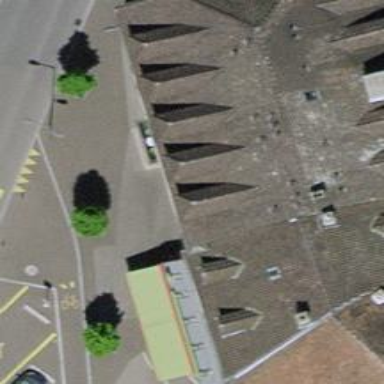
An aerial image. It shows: Furniture shop.